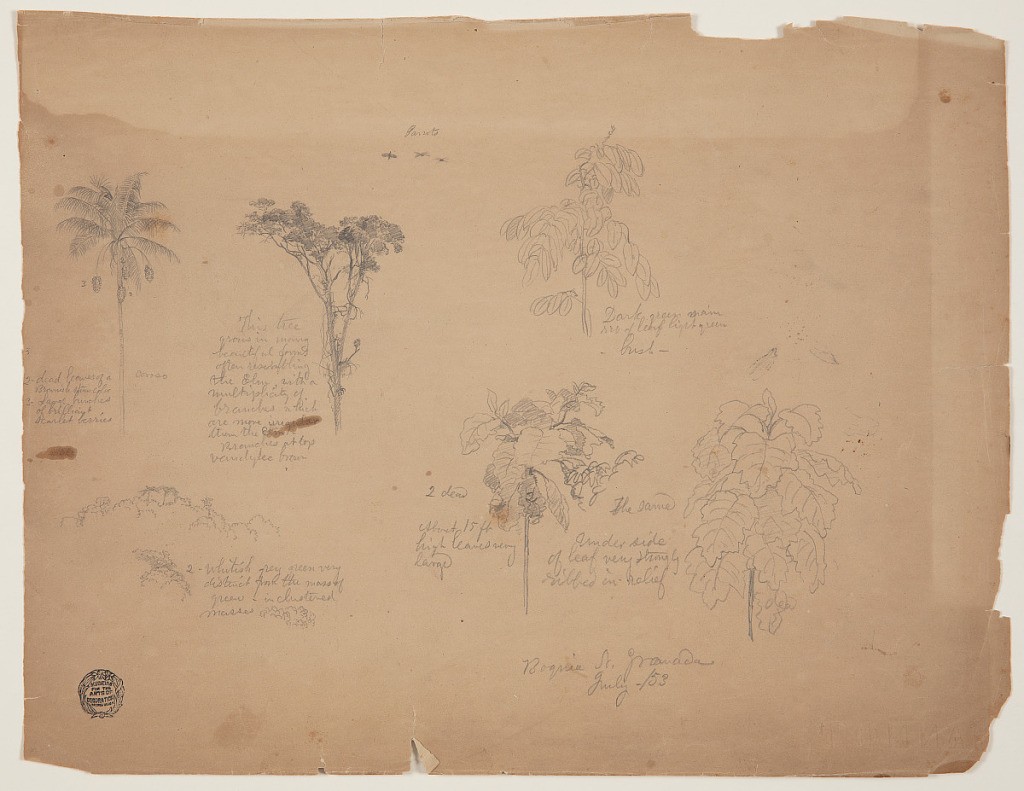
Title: Botanical Sketches with Flying Parrots, Boquia, Colombia
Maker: Frederic Edwin Church, American, 1826–1900
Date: July 1853
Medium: Graphite on tan wove paper
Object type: Drawing
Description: Botanical sketch from Colombia showing views of six different plants and trees, with flying parrots at top. In upper and lower right, two different broad-leafed plants with thin stems are visible. Similar plant beside them, lower center. Two trees visible at center left--a palm at left and another with many boughs beside at right. Below, at lower left, study of a bush with flowers.